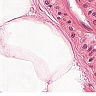
Metastatic tissue present: no